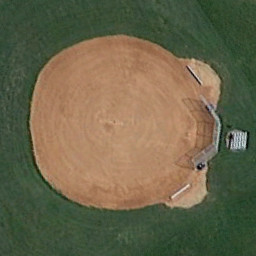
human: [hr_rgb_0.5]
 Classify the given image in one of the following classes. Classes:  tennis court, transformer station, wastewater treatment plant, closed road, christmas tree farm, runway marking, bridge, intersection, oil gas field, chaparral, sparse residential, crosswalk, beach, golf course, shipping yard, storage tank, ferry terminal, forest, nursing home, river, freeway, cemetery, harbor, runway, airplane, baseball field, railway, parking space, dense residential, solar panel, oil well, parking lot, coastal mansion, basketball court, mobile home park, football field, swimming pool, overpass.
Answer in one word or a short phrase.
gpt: baseball field